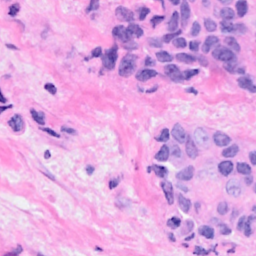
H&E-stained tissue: Breast